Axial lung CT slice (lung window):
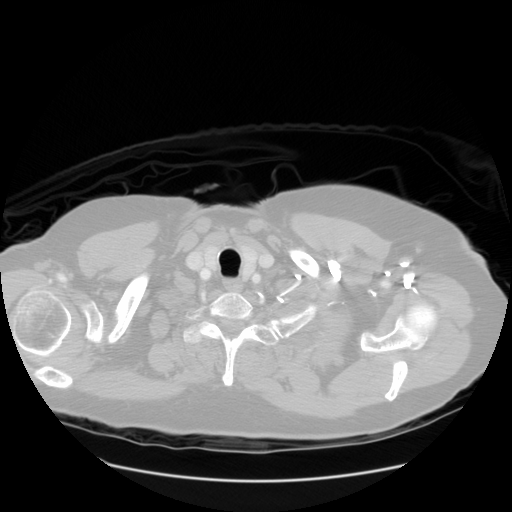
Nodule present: no